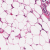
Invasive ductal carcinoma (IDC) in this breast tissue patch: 0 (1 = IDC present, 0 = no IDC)